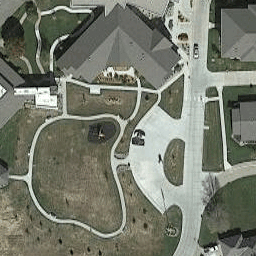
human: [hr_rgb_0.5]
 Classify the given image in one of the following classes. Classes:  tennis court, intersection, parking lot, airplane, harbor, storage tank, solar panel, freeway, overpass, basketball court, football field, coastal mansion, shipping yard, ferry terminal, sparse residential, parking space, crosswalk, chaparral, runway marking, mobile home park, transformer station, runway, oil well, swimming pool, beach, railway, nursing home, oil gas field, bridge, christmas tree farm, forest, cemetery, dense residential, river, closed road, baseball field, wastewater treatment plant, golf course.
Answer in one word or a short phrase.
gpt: nursing home